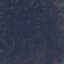
Land use / land cover: HerbaceousVegetation